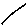
Label: line